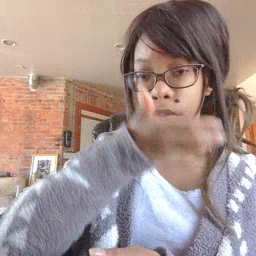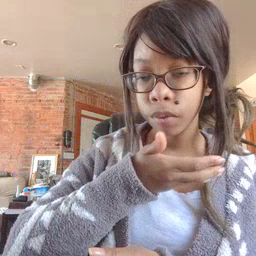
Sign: pretend